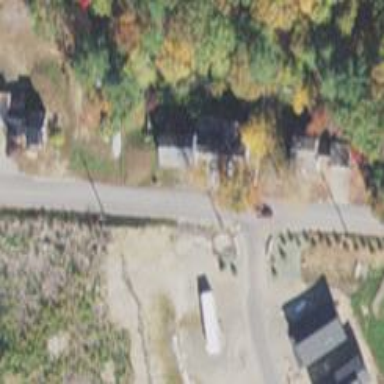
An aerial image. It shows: Driveway leading to service road.